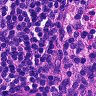
Metastatic tissue present: no